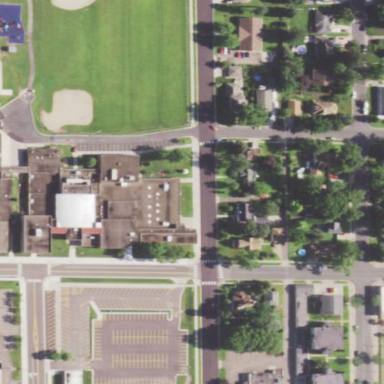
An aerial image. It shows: School building.